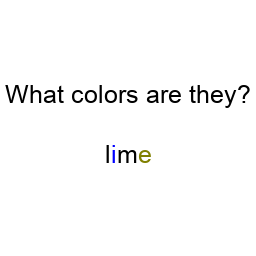
Color: black, blue, black, olive
Color name shown: lime
Background color: white
Question text color: black